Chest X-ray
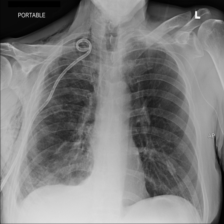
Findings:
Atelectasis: negative
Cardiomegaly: negative
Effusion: positive
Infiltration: negative
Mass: negative
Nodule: negative
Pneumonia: negative
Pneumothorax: positive
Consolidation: negative
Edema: negative
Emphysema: negative
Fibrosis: negative
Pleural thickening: negative
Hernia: negative